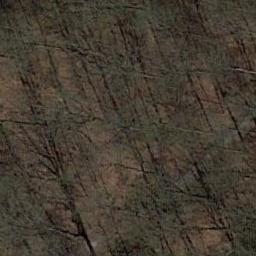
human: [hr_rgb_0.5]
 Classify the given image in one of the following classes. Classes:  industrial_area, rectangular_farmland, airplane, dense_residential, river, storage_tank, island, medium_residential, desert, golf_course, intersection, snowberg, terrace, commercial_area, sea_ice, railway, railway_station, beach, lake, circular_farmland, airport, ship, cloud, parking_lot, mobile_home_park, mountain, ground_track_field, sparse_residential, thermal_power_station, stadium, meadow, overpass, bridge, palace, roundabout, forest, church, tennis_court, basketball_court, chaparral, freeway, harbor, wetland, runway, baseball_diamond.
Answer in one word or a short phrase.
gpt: forest